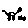
Label: cat